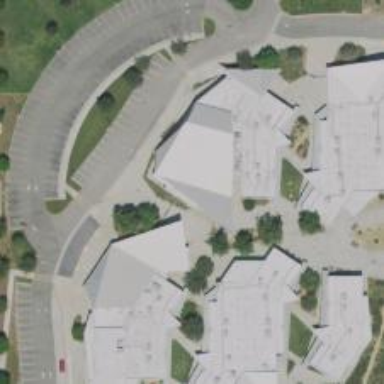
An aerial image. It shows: School building.